Question: I have my domain CNAME point to 'myapp-mynamespace.rhcloud.com' however it throws this certificate error:

Doing 'rhc alias add proxy proxy.mynamespace.com' would do the trick.
However, I just want to point arbitrary domain CNAME (like ww2 of xyz.com, abc.com or somedomain.com) to 'myapp-mynamespace.rhcloud.com'
How do I get around this ssl issue, is it possible that when I point ww2 CNAME of xyz.com to my openshift app (myapp-mynamespace.rhcloud.com) it will not do https or ssl thing--just plain http.
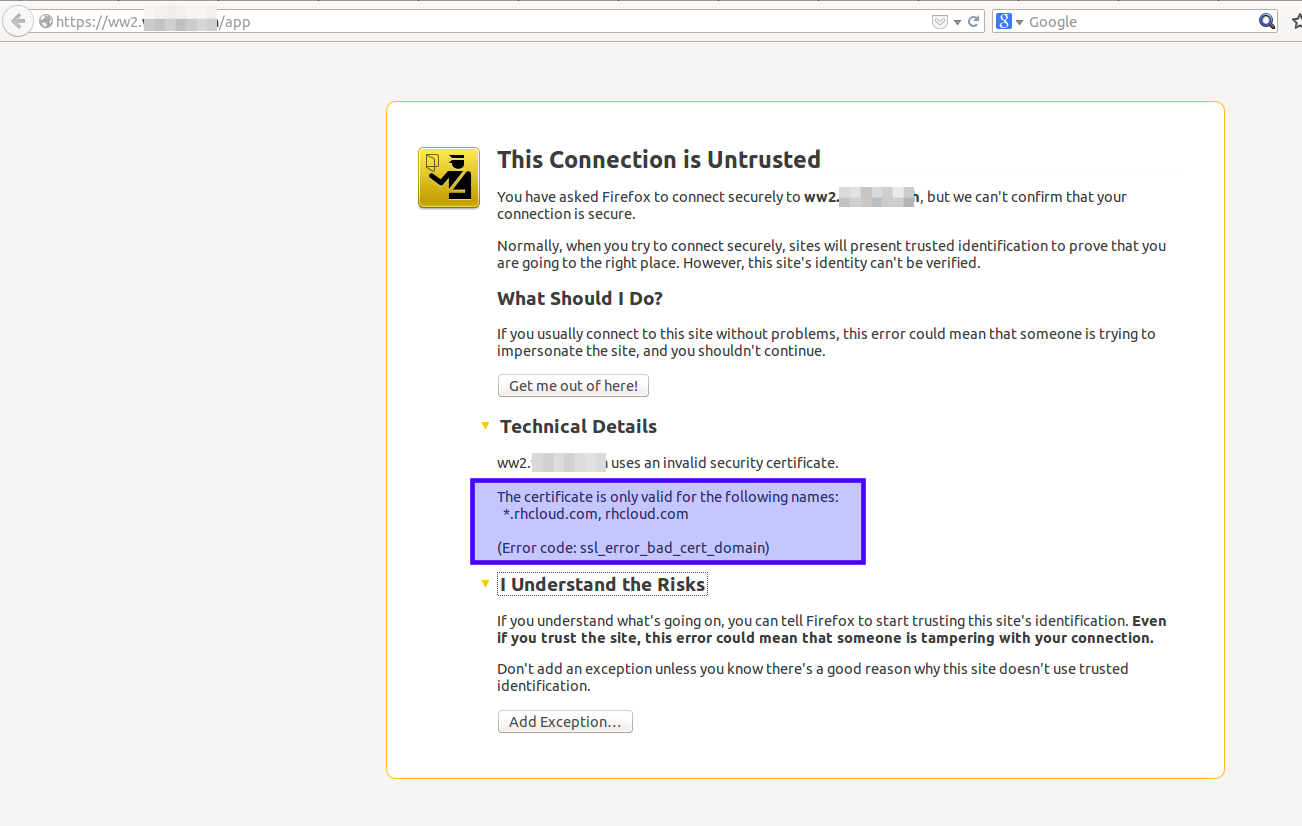
Answer: You don't want a CNAME record, you want a web redirection, else the domain name will remain the one that points to rhcloud.com and the certificate will still be invalid for your web clients.